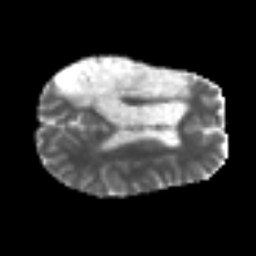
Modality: MD
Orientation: axial
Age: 54
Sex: male
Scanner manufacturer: siemens
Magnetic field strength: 3 T
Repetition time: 6.1 s
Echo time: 0.101 s